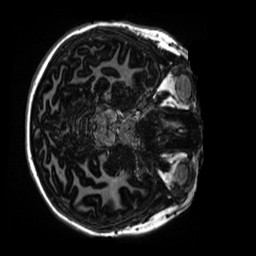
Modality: MP2RAGE
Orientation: axial
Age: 10
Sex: female
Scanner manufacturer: siemens
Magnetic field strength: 3 T
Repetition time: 4 s
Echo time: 0.00303 s